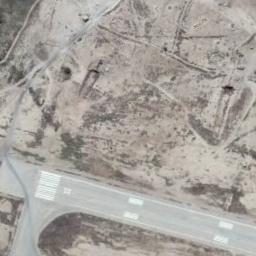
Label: runway